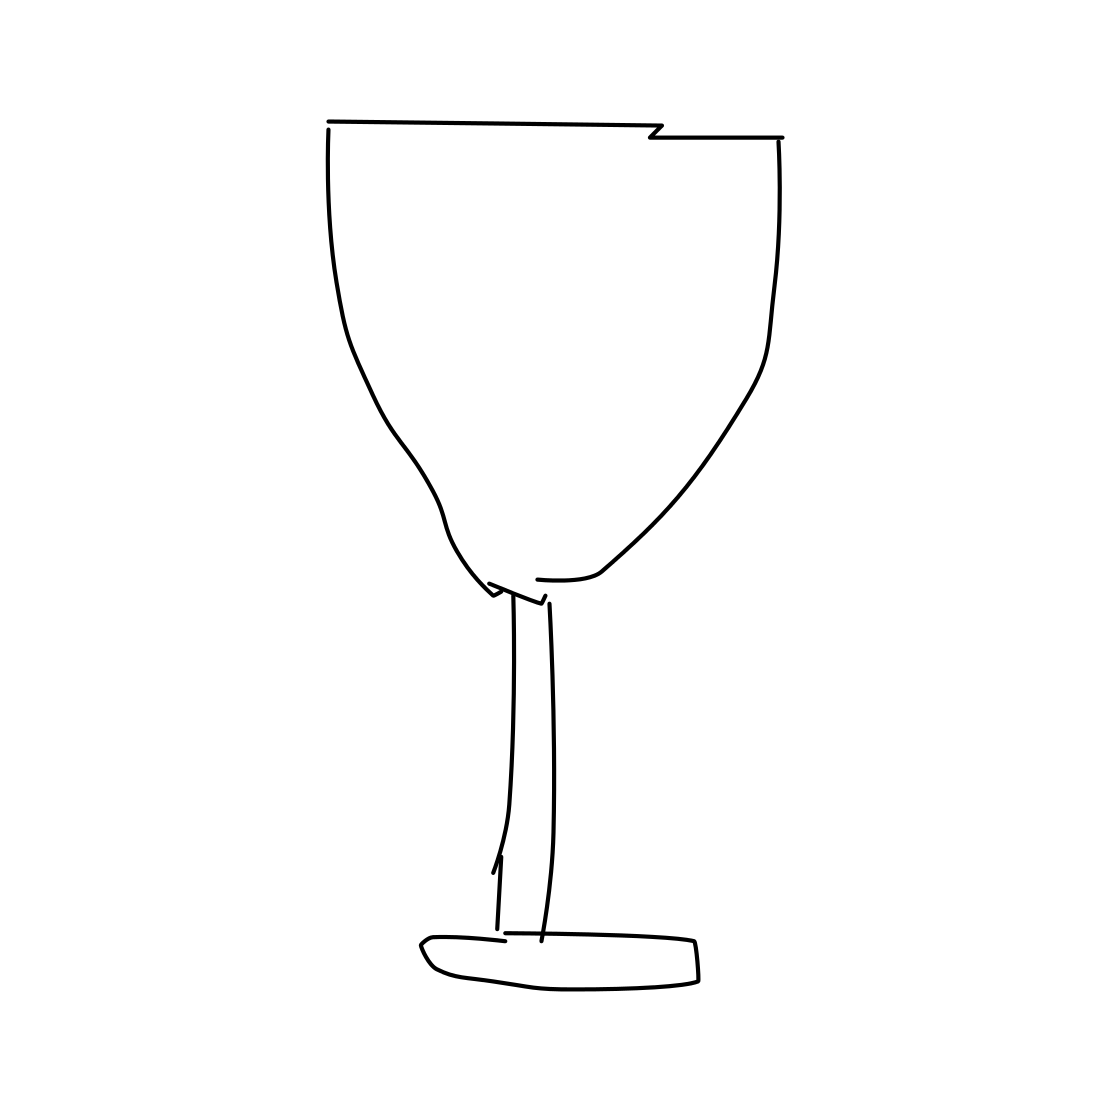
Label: wineglass